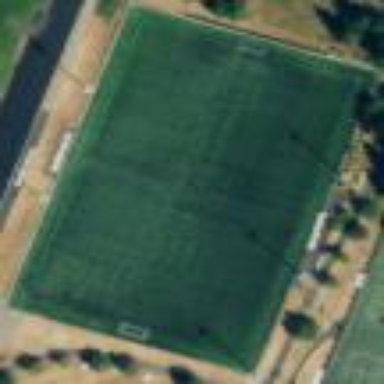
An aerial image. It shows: Soccer pitch for leisureland activities.